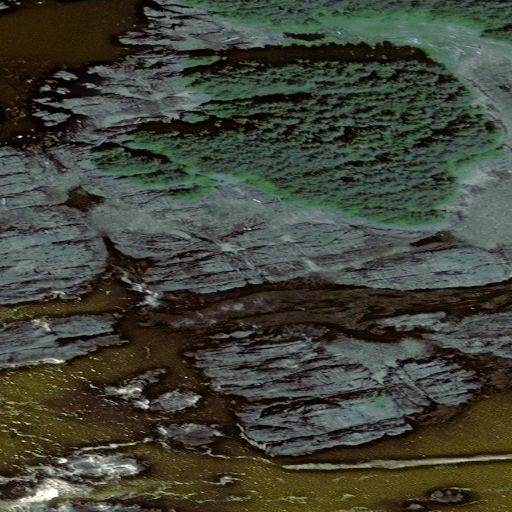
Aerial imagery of cape in Alaska named Cape Spencer containing only unknown